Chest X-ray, AP view. Patient: 25 years old, sex M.
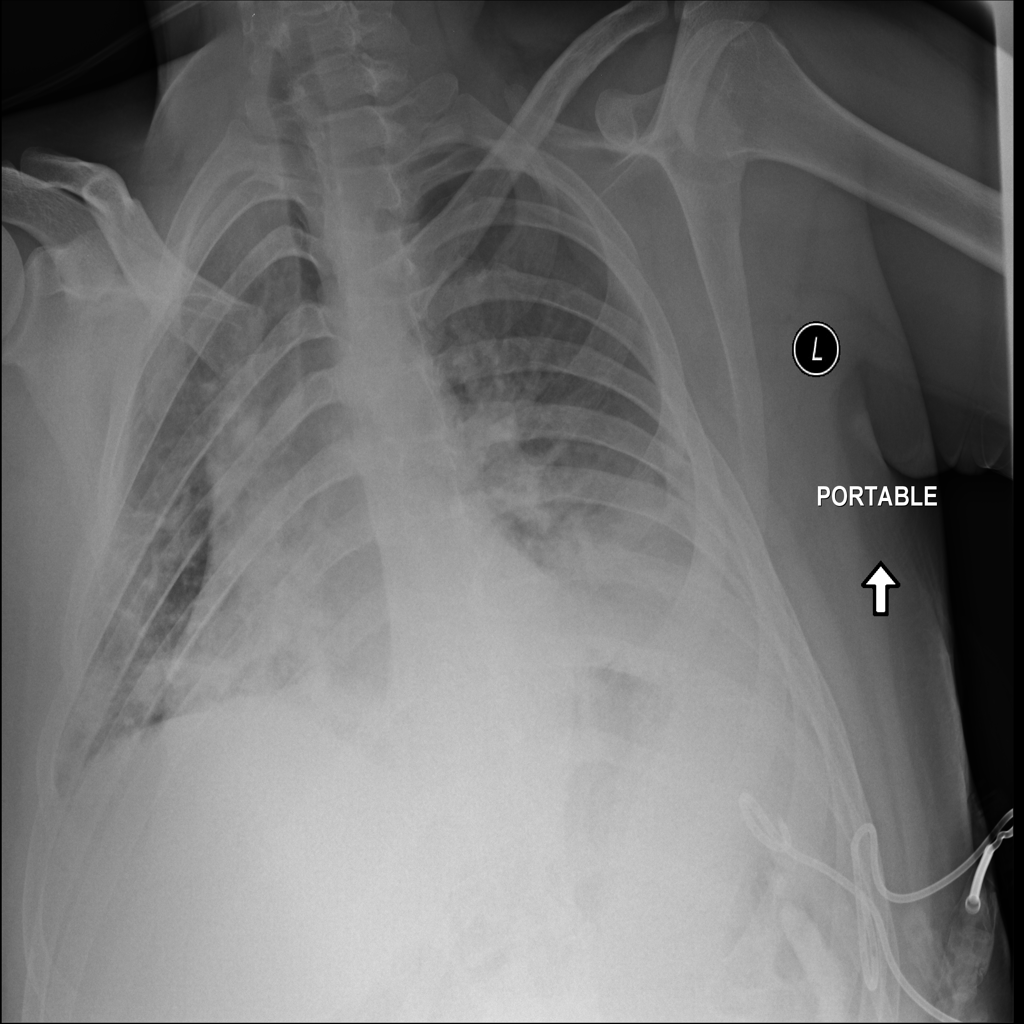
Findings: Effusion, Infiltration, Atelectasis